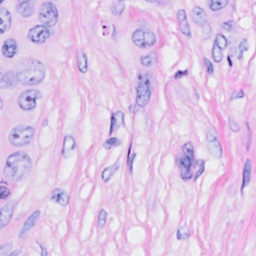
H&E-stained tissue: Breast